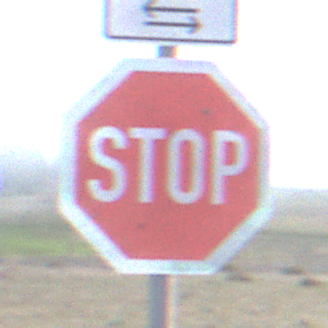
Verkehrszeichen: Stop
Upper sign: RichtungsangabeDurchPfeile9
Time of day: SunriseSunset
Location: Outdoor (Nature)
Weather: Overcast
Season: NotSpecified
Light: Natural